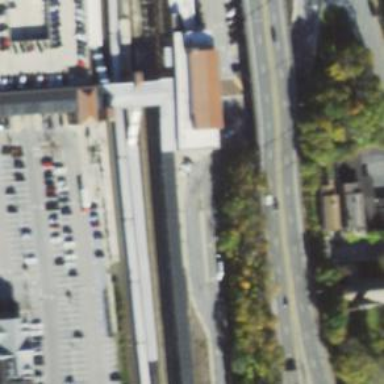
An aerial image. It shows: View of roof of building.